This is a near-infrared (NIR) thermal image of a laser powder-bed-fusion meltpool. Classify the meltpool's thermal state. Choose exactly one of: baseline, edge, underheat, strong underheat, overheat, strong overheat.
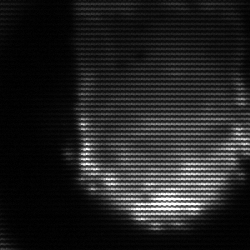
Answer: baseline